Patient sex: M
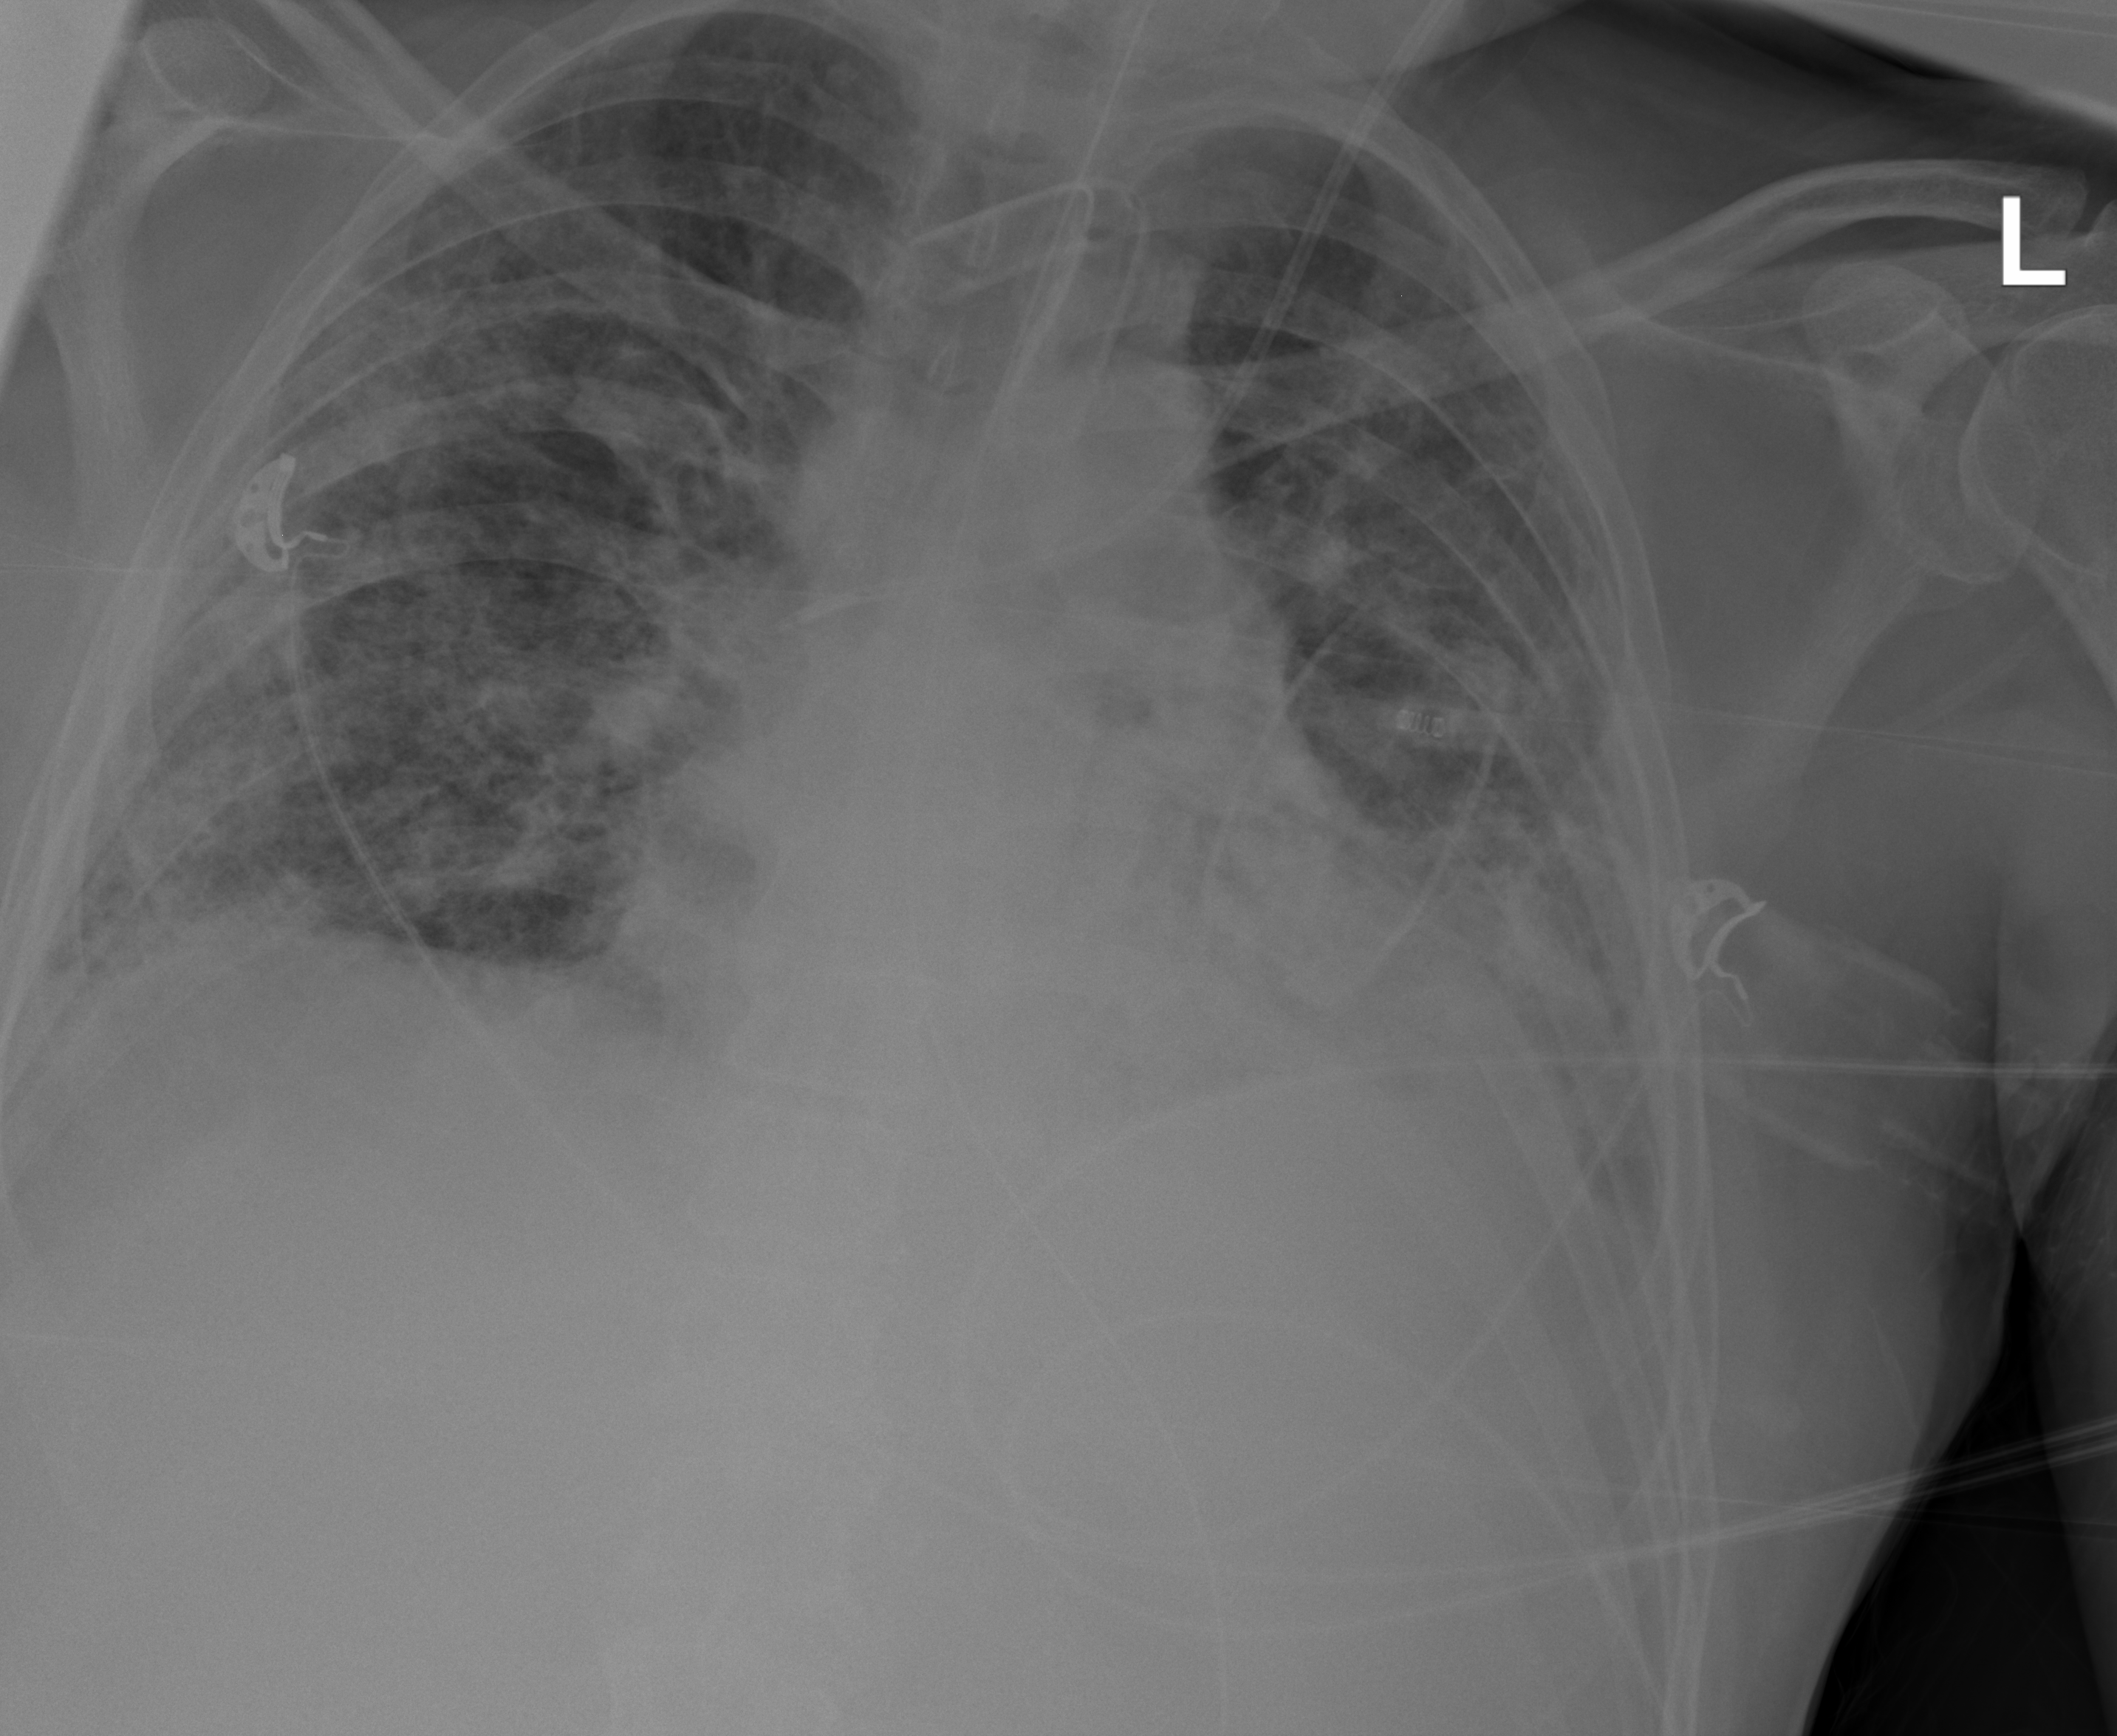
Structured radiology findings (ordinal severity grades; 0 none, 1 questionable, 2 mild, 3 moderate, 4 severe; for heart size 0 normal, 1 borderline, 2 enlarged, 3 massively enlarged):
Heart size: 1
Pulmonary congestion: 2
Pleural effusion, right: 2
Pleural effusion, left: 2
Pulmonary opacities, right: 3
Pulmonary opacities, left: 3
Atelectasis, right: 2
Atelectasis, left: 2